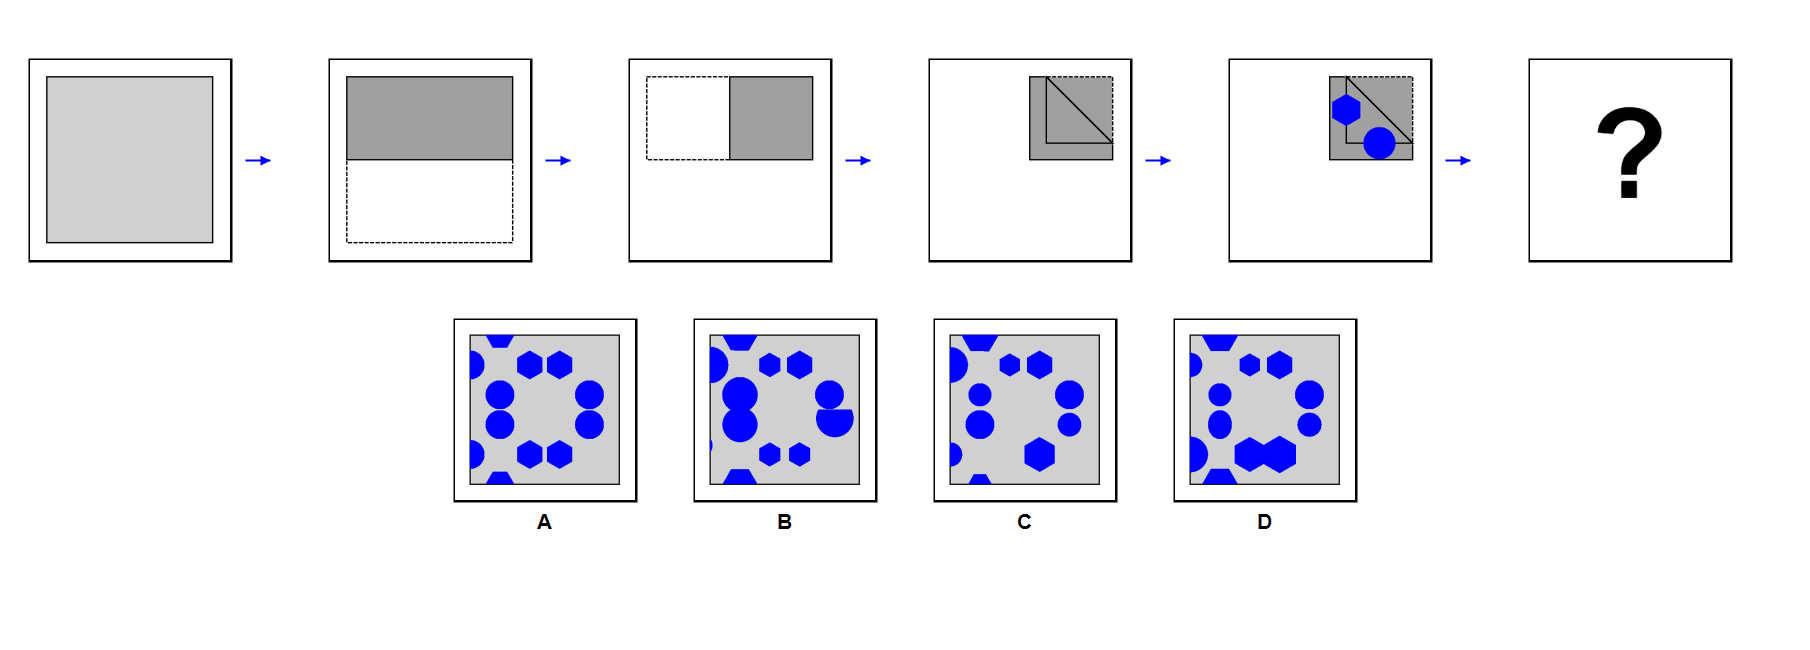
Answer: A